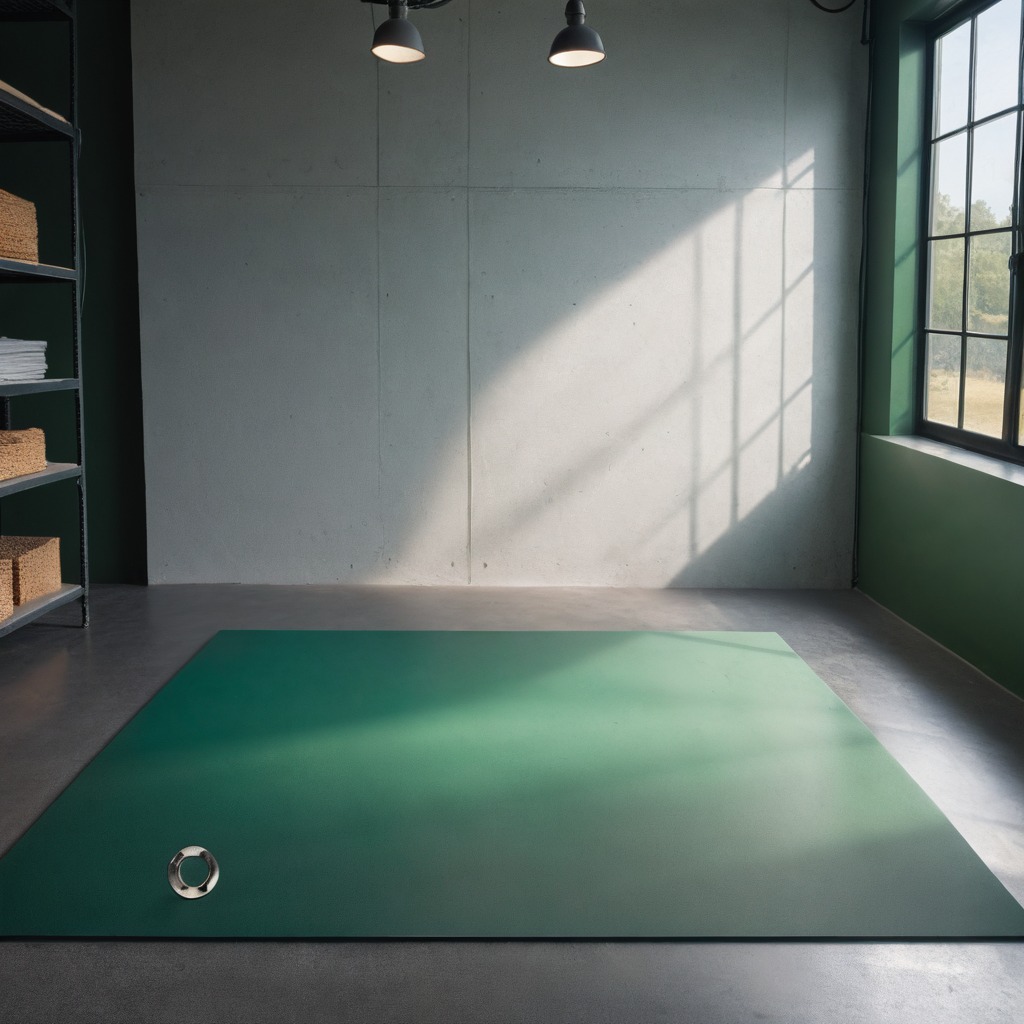
A metal nut is lying on the green rubber mat.